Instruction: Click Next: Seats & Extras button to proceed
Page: traveler
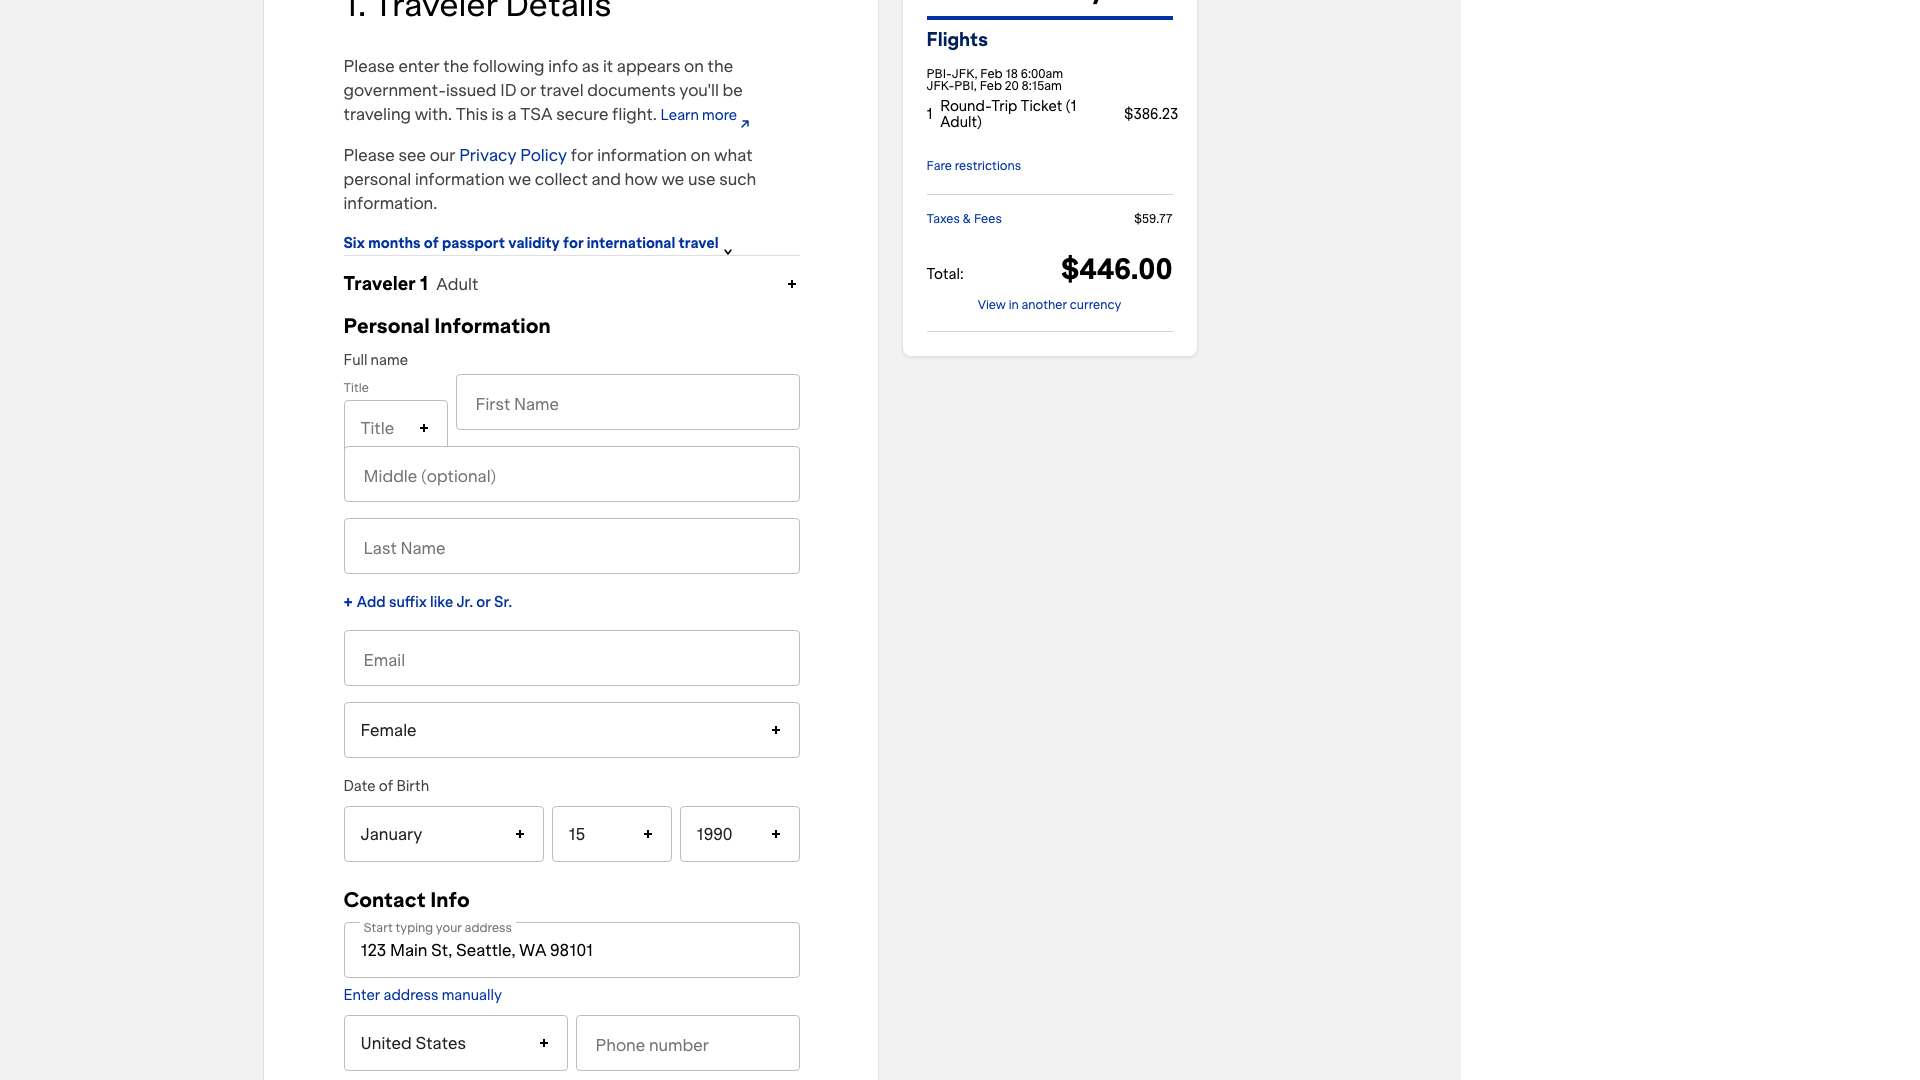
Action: click